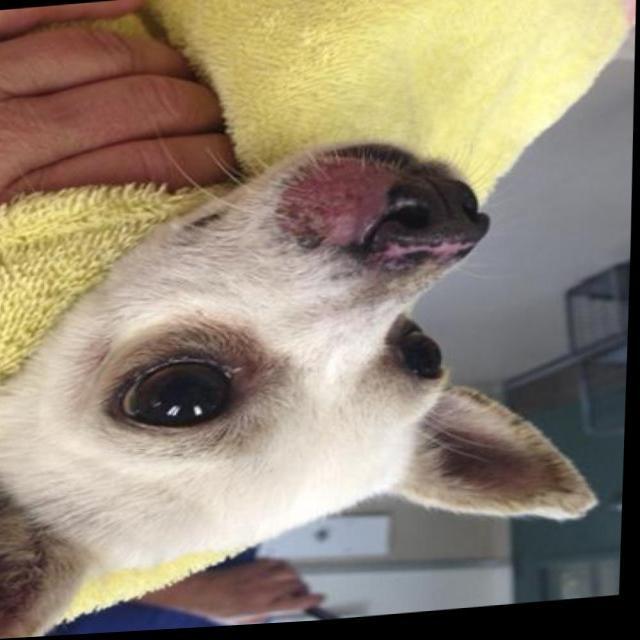
Canine ringworm (Dermatophytosis) — fungal infection caused by Microsporum or Trichophyton. Presents with circular alopecia, scaling, crusting, and broken hairs.